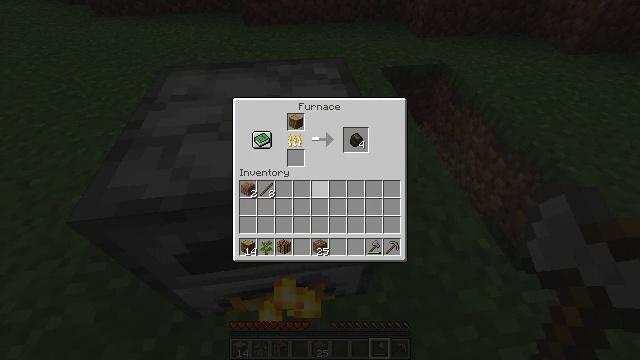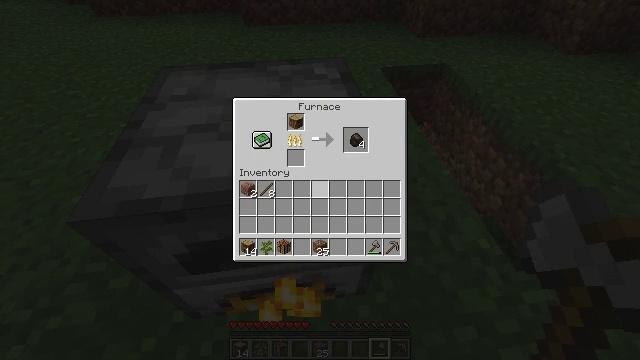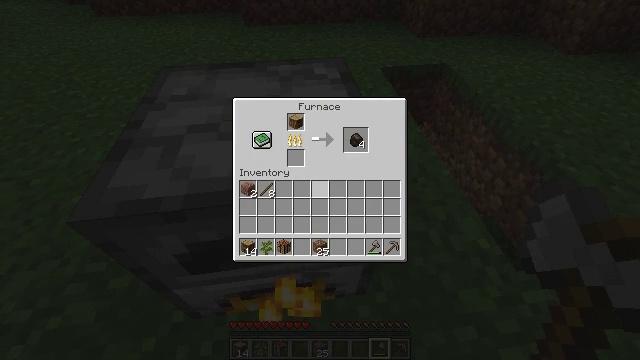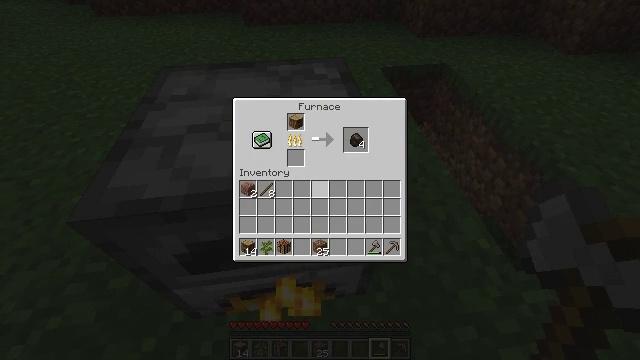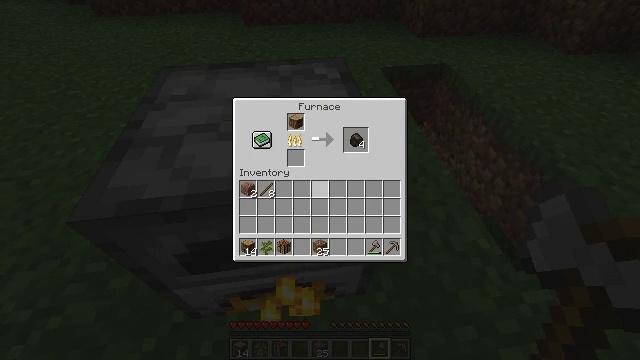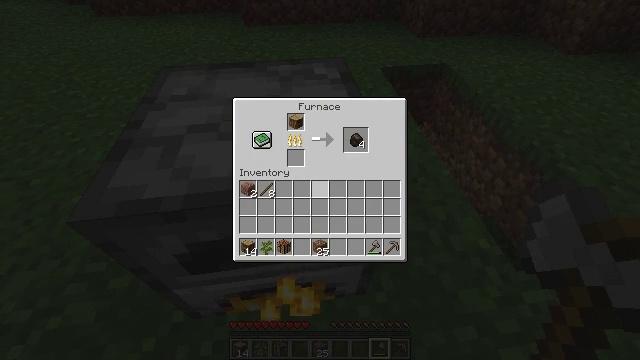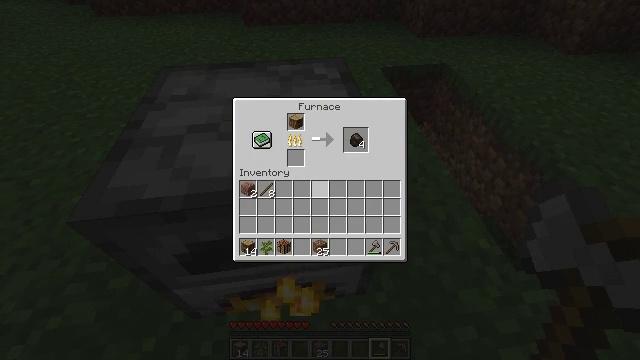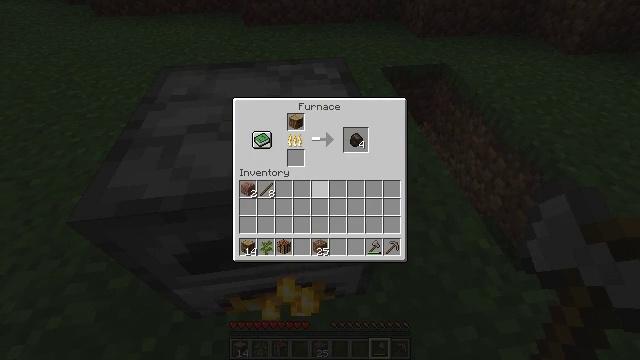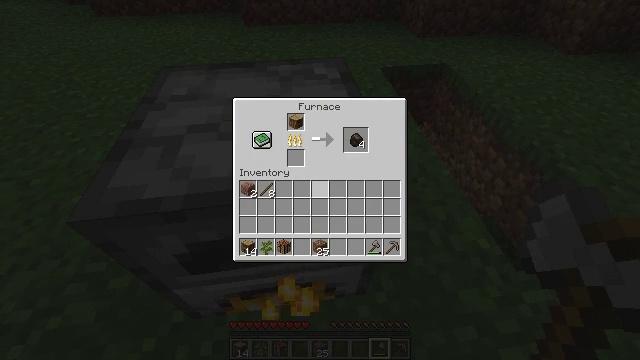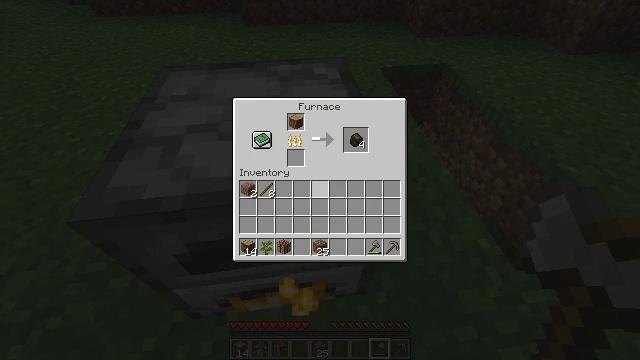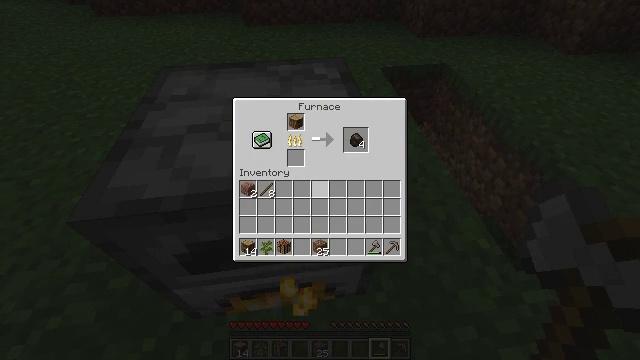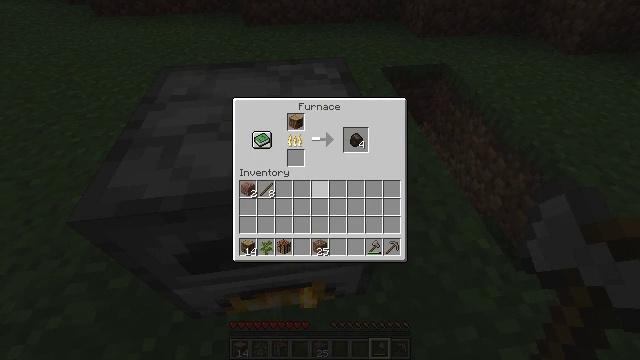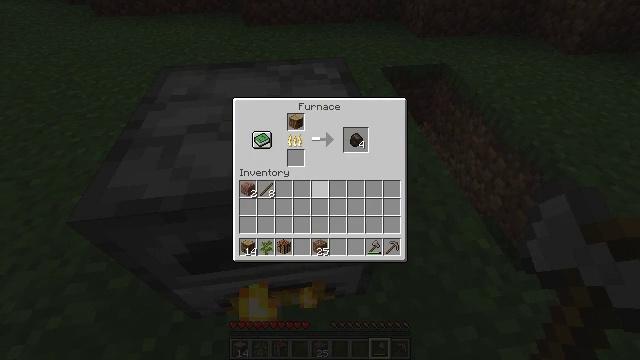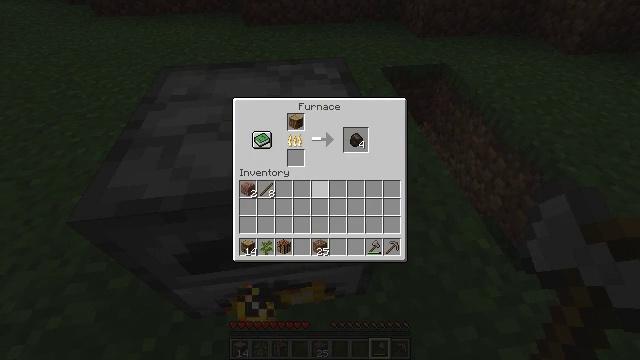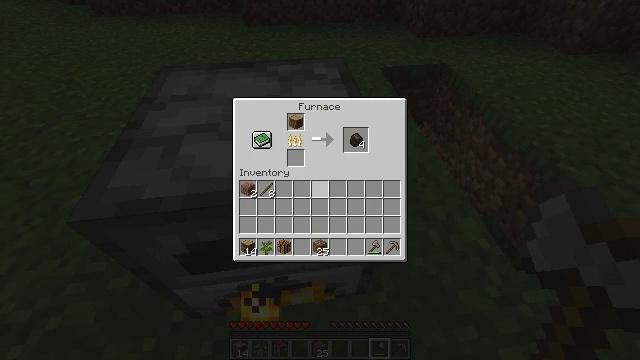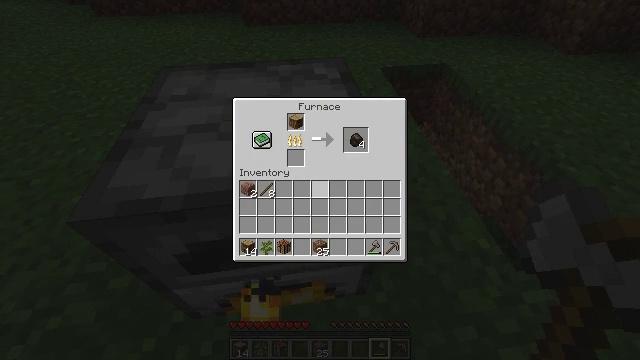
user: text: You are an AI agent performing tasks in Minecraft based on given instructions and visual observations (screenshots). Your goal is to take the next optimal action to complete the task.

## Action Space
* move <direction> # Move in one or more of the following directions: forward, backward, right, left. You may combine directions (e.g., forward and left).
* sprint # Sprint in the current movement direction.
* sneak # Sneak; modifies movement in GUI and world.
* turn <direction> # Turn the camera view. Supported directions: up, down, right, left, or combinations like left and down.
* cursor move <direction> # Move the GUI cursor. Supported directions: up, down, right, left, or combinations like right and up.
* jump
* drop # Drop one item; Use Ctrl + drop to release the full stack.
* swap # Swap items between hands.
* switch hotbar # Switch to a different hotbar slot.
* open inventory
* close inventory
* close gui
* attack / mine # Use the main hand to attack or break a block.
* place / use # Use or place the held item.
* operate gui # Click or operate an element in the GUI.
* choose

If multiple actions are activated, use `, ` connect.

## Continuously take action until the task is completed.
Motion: motion action
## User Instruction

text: Break the furnace to move it.
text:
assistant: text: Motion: no_op
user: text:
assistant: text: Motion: no_op
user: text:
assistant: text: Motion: no_op
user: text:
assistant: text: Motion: no_op
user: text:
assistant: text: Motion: no_op
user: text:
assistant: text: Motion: no_op
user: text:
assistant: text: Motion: no_op
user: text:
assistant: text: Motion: no_op
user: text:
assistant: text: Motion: no_op
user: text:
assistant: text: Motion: no_op
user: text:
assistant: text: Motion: no_op
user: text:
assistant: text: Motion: no_op
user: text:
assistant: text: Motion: no_op
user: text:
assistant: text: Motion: no_op
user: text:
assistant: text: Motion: no_op
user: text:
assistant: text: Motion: no_op
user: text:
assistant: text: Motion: no_op
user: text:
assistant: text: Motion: no_op
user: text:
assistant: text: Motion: no_op
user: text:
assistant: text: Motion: no_op
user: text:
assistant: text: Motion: no_op
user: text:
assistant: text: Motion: no_op
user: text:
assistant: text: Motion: no_op
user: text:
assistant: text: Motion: no_op
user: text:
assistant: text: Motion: no_op
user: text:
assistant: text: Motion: no_op
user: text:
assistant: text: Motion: no_op
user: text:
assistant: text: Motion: no_op
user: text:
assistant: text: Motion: no_op
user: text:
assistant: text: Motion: no_op